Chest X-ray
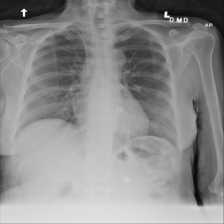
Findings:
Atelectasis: negative
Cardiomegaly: negative
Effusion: negative
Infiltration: negative
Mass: negative
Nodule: negative
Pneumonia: negative
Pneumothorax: negative
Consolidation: negative
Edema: negative
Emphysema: negative
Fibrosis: negative
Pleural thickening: negative
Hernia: negative